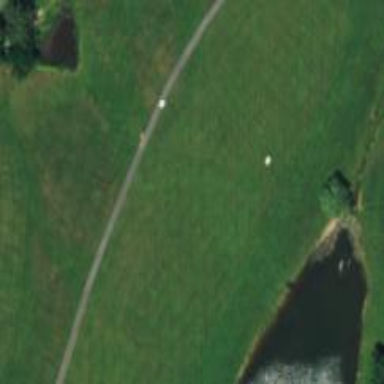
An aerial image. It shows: Golf fairway surrounded by grass.